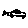
Label: car